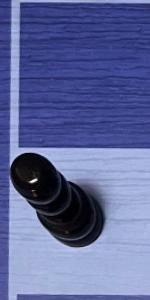
Label: Pawn_Black